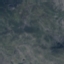
Label: HerbaceousVegetation